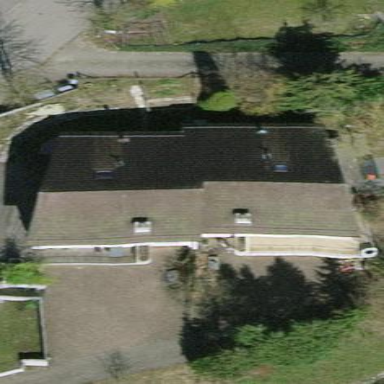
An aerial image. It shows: Semidetached house with gabled roof.